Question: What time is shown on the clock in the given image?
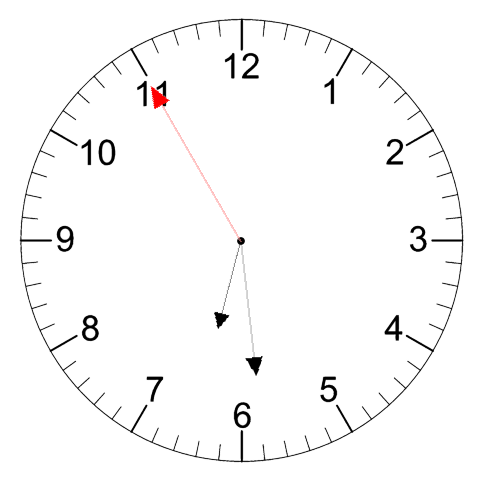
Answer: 06:28:55